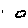
Label: cloud